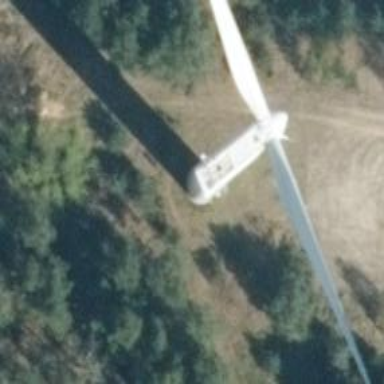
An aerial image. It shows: Wind generator powered by wind turbines of horizontal axis type. It is manufactured by Vestas.